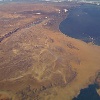
Label: land